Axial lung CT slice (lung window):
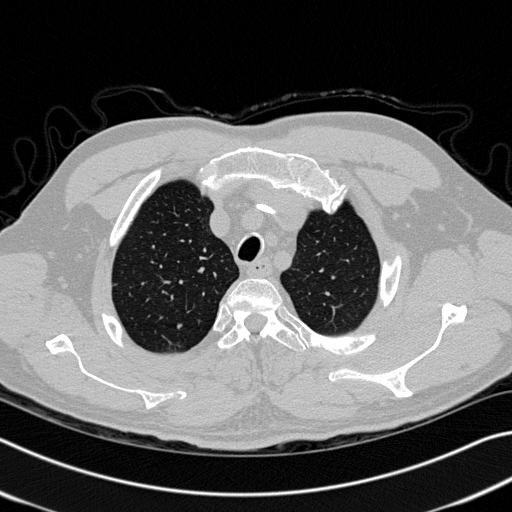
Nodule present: no